【题型】解答题　【知识点】解析几何　【难度】easy
如图，已知 $A(6,6\sqrt{3})$，$B(0,0)$，$C(12,0)$，直线 $l:(k+\sqrt{3})x-y-2k=0$。

\noindent (1) 求直线 $l$ 经过的定点坐标；
\noindent (2) 若 $P(2,2\sqrt{3})$，李老师站在点 $P$ 用激光笔照出一束光线，依次由 $BC$（反射点为 $K$）、$AC$（反射点为 $I$）反射后，光斑落在 $P$ 点，求入射光线 $PK$ 的直线方程。
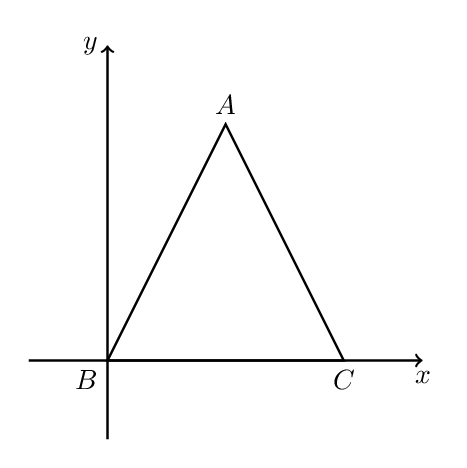
【解答】
\noindent \textbf{【答案】} (1)$\left(2,2\sqrt{3}\right)$
\noindent (2)$2x+\sqrt{3}y-10=0$
\noindent \textbf{【详解】} （1）由直线$l$：$\left(k+\sqrt{3}\right)x-y-2k=0$，即$k(x-2)+\sqrt{3}x-y=0$，
\noindent 令$\begin{cases}
x-2=0 \\
\sqrt{3}x-y=0
\end{cases}$，解得$\begin{cases}
x=2 \\
y=2\sqrt{3}
\end{cases}$，
\noindent 故直线$l$恒过定点$\left(2,2\sqrt{3}\right)$；
\noindent （2）设$P$关于$BC$的对称点$P_1$，则$P_1\left(2,-2\sqrt{3}\right)$，
\noindent $P$关于$AC$的对称点$P_2(m,n)$，
\noindent 由直线$AC$的方程为$\dfrac{y-0}{6\sqrt{3}-0}=\dfrac{x-12}{6-12}$，即$y=-\sqrt{3}(x-12)$，
\noindent 所以$\begin{cases}
\dfrac{n-2\sqrt{3}}{m-2}\cdot\left(-\sqrt{3}\right)=-1 \\
\dfrac{n+2\sqrt{3}}{2}=-\sqrt{3}\left(\dfrac{m+2}{2}-12\right)
\end{cases}$，解得$\begin{cases}
m=14 \\
n=6\sqrt{3}
\end{cases}$，
\noindent 所以$P_2\left(14,6\sqrt{3}\right)$，

\noindent 由题意得$P_1$、$K$、$I$、$P_2$四点共线，$k_{P_1P_2}=\dfrac{2\sqrt{3}}{3}$，
\noindent 由对称性得$k_{PK}=-\dfrac{2\sqrt{3}}{3}$，
\noindent 所以入射光线$PK$的直线方程为$y-2\sqrt{3}=-\dfrac{2\sqrt{3}}{3}(x-2)$，
\noindent 即$2x+\sqrt{3}y-10=0$．
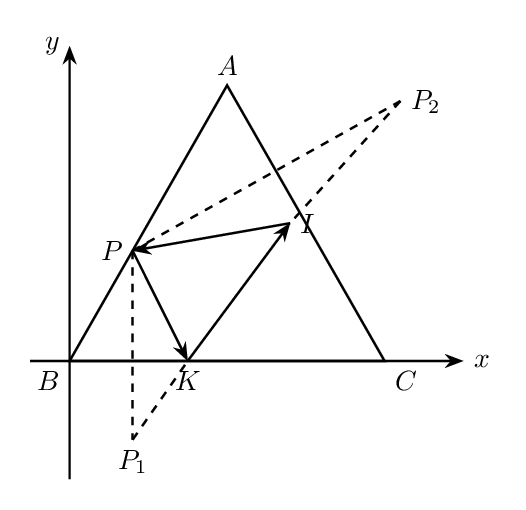